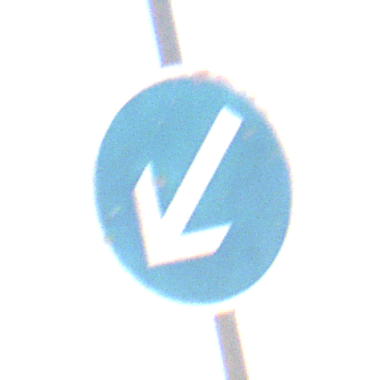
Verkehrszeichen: VorgeschriebeneVorbeifahrtLinks
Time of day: Midday
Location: Outdoor (Nature)
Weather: Clear
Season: NotSpecified
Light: Natural